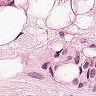
Metastatic tissue present: yes